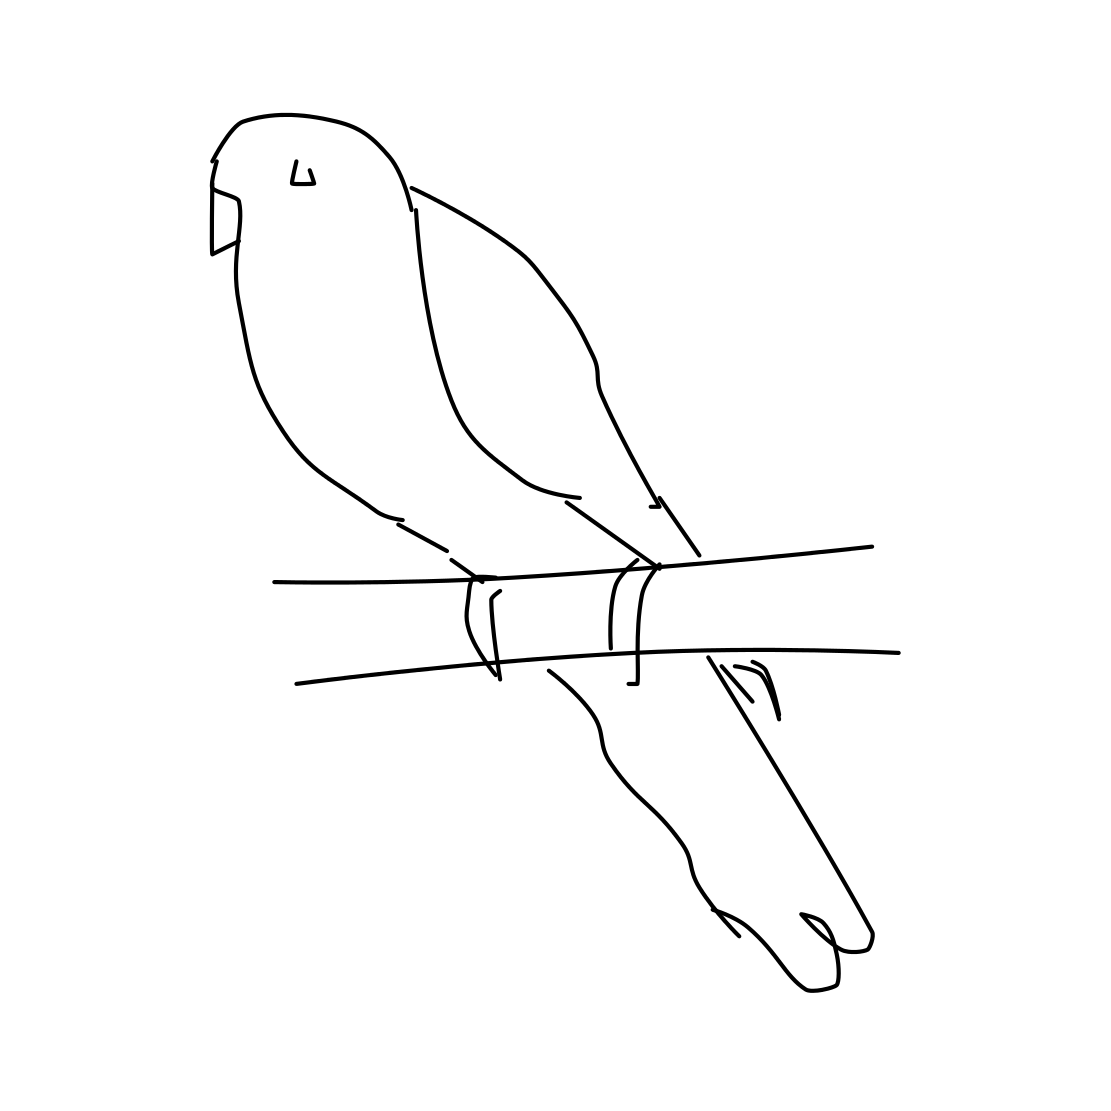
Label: parrot